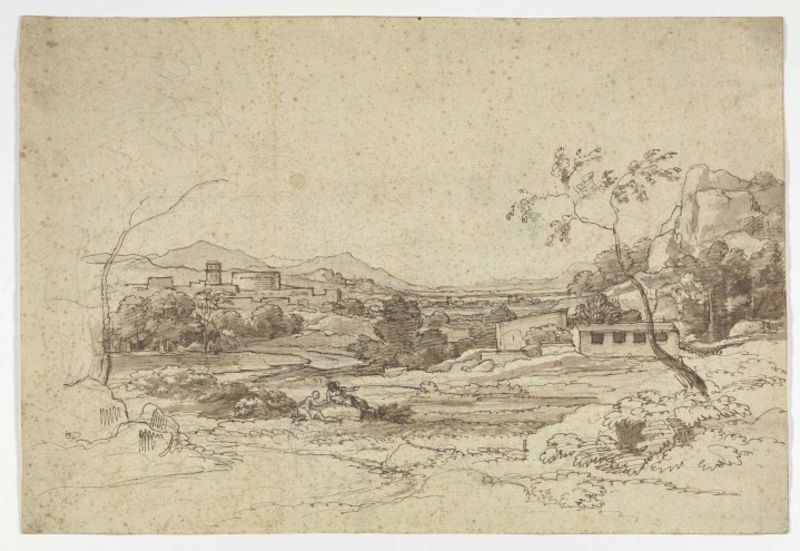
Titel: Weite italienische Landschaft mit Figurenstaffage
Künstler: Johann Christian Reinhart
Standort: Karlsruhe
Institution: Staatliche Kunsthalle Karlsruhe
Schlagwörter: tree, village